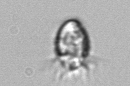
Label: Ciliophora